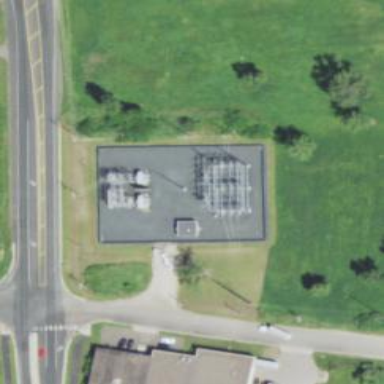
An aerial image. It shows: Outdoor distribution level power substation.